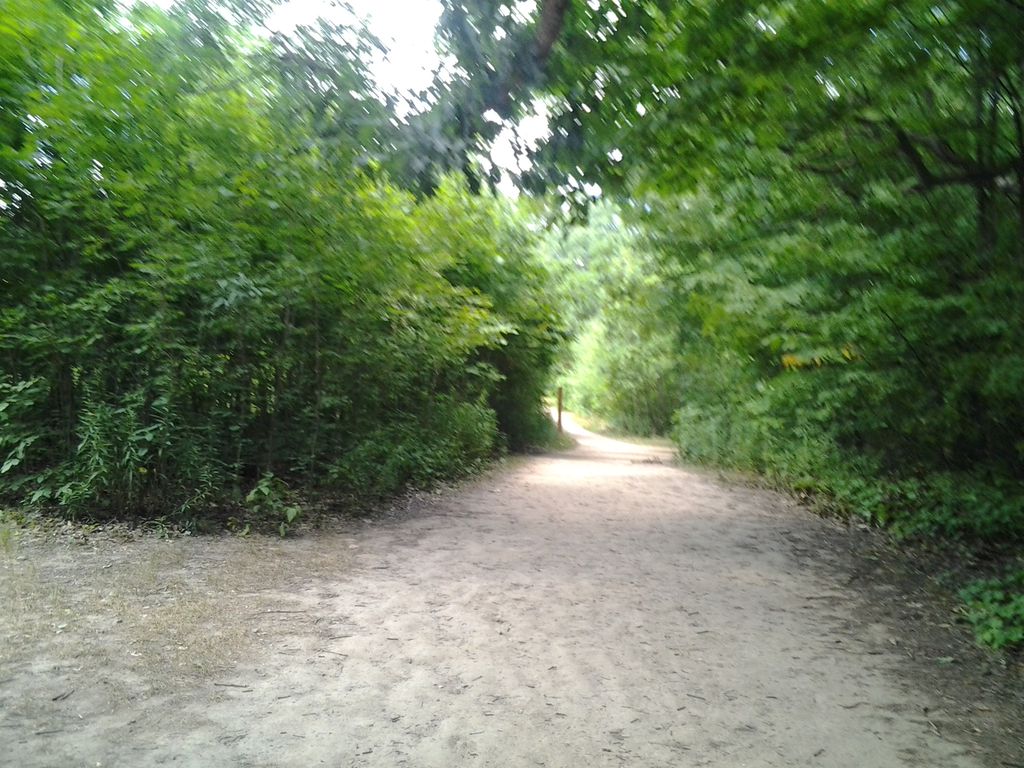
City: hamilton